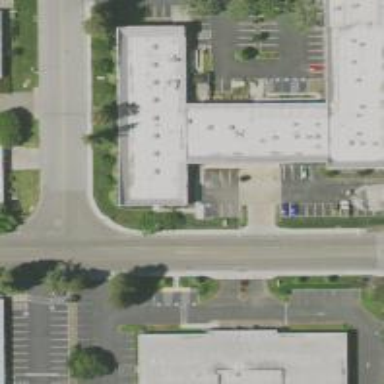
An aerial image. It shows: Parking space.